Field crop: maize
Growth stage: 2
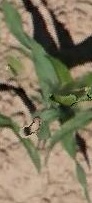
Species: maize